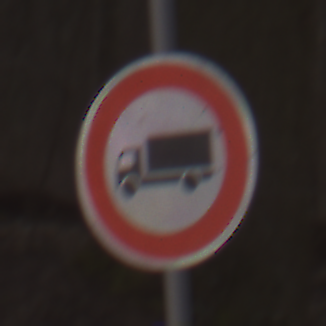
Verkehrszeichen: VerbotFuerKraftfahrzeugeUeberDreiKommaFuenfTonnen
Umgebung: Outdoor, Nature
Tageszeit: MorningAfternoon
Wetter: Overcast
Licht: Natural
Jahreszeit: Autumn
Kontrast: LowContrast